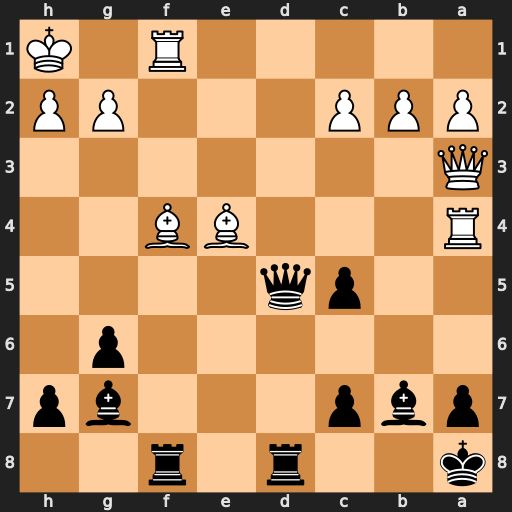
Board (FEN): k2r1r2/pbp3bp/6p1/2pq4/R3BB2/Q7/PPP3PP/5R1K
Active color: b
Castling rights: -
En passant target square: -
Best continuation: Rxf4 Rxa7+ Kb8 Rxb7+ Qxb7